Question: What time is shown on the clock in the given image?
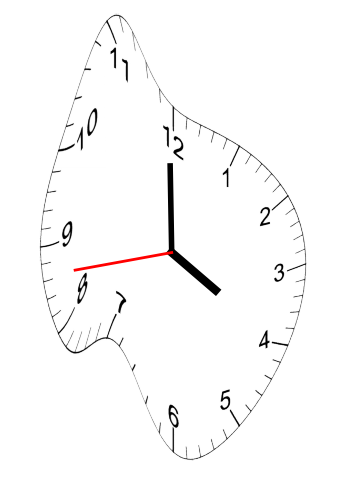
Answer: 03:59:43